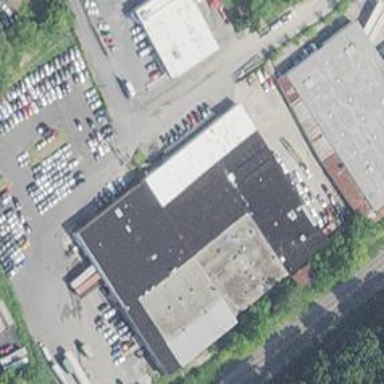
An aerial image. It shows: Commercial building.